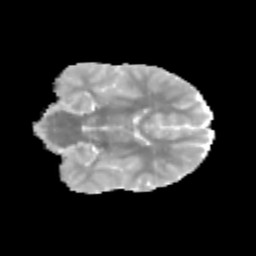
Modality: MD
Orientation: coronal
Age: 9
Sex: male
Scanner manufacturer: siemens
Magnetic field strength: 3 T
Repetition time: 3.8 s
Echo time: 0.07 s